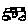
Label: car